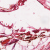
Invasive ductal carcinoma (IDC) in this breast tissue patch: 0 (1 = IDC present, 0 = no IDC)